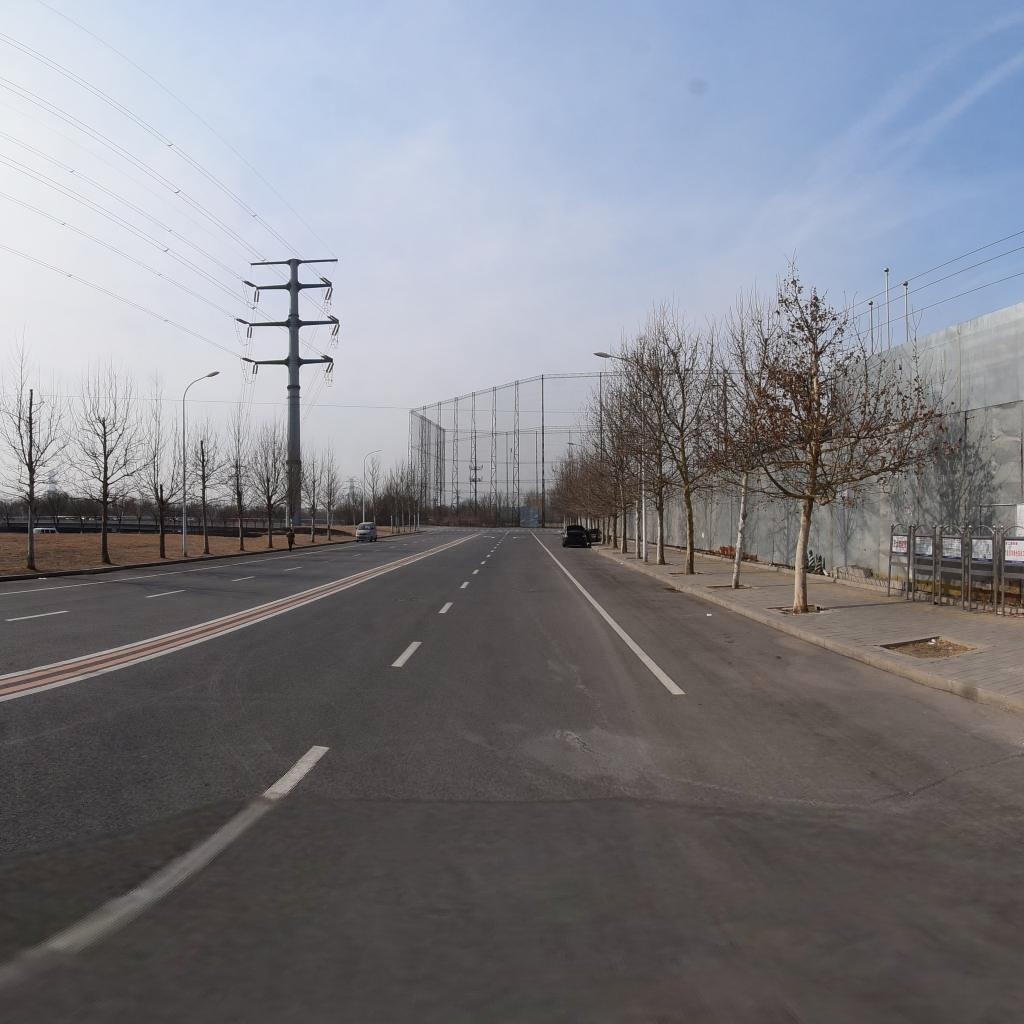
Region: Chaoyang
Road damage annotations: transverse crack